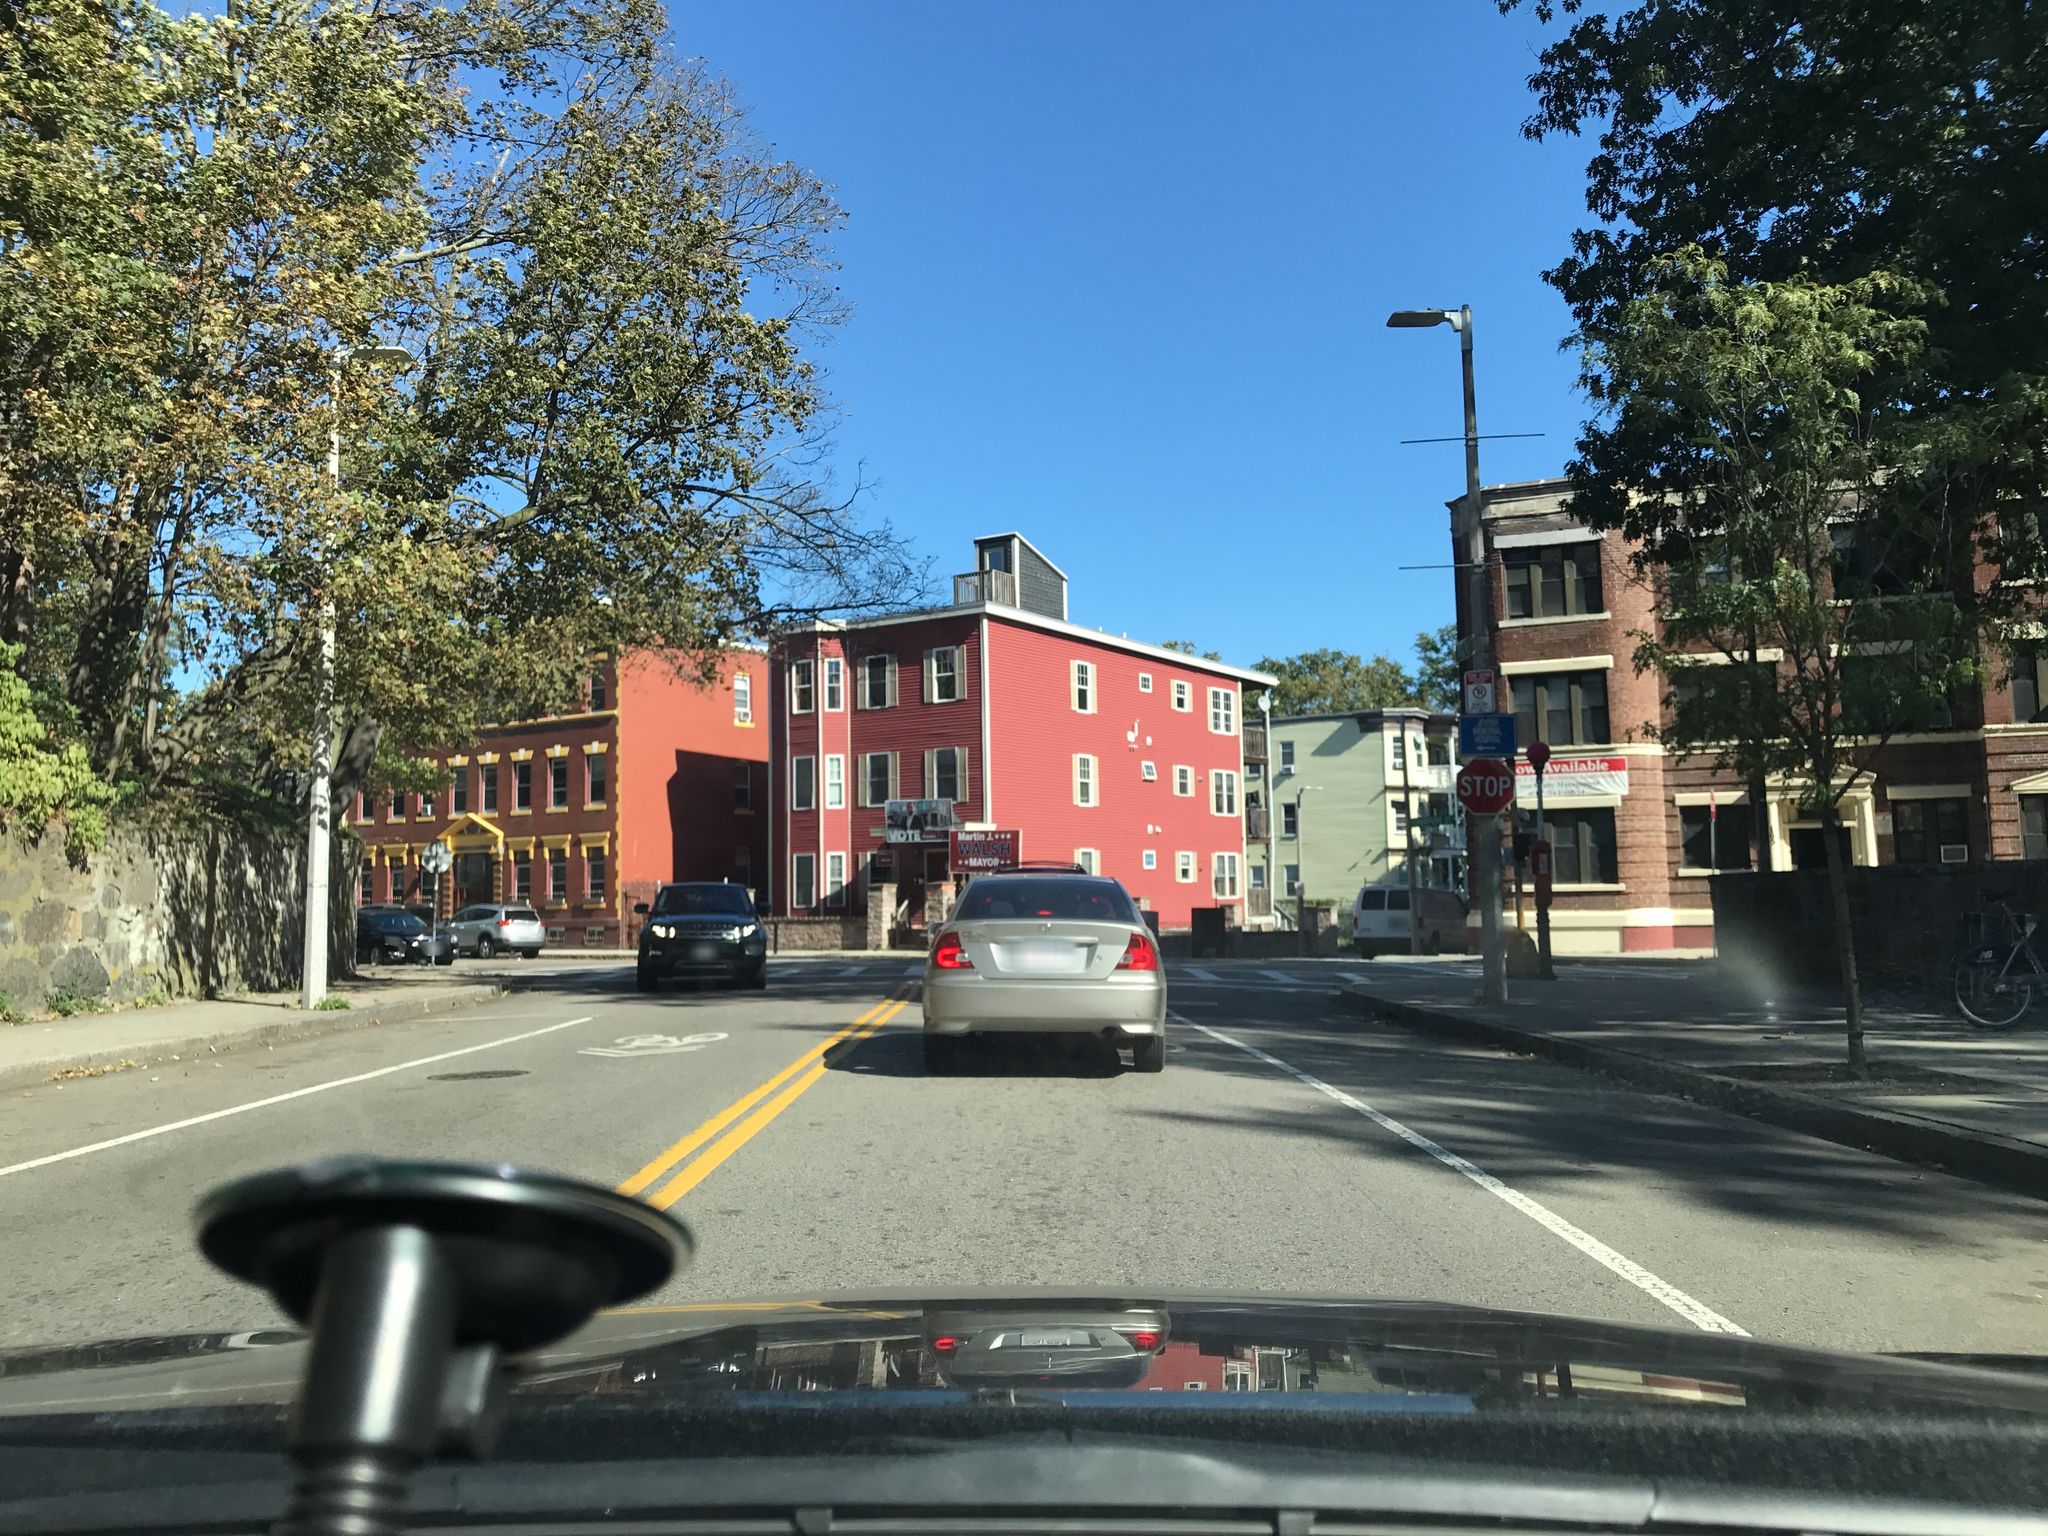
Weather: clear
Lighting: day
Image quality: good
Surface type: driving surface
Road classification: tertiary
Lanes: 2
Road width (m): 18.0
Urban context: urban centre
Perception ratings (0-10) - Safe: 1.77, Lively: 2.01, Beautiful: 1.2, Boring: 1.88, Depressing: 1.24, Wealthy: 3.55